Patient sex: M
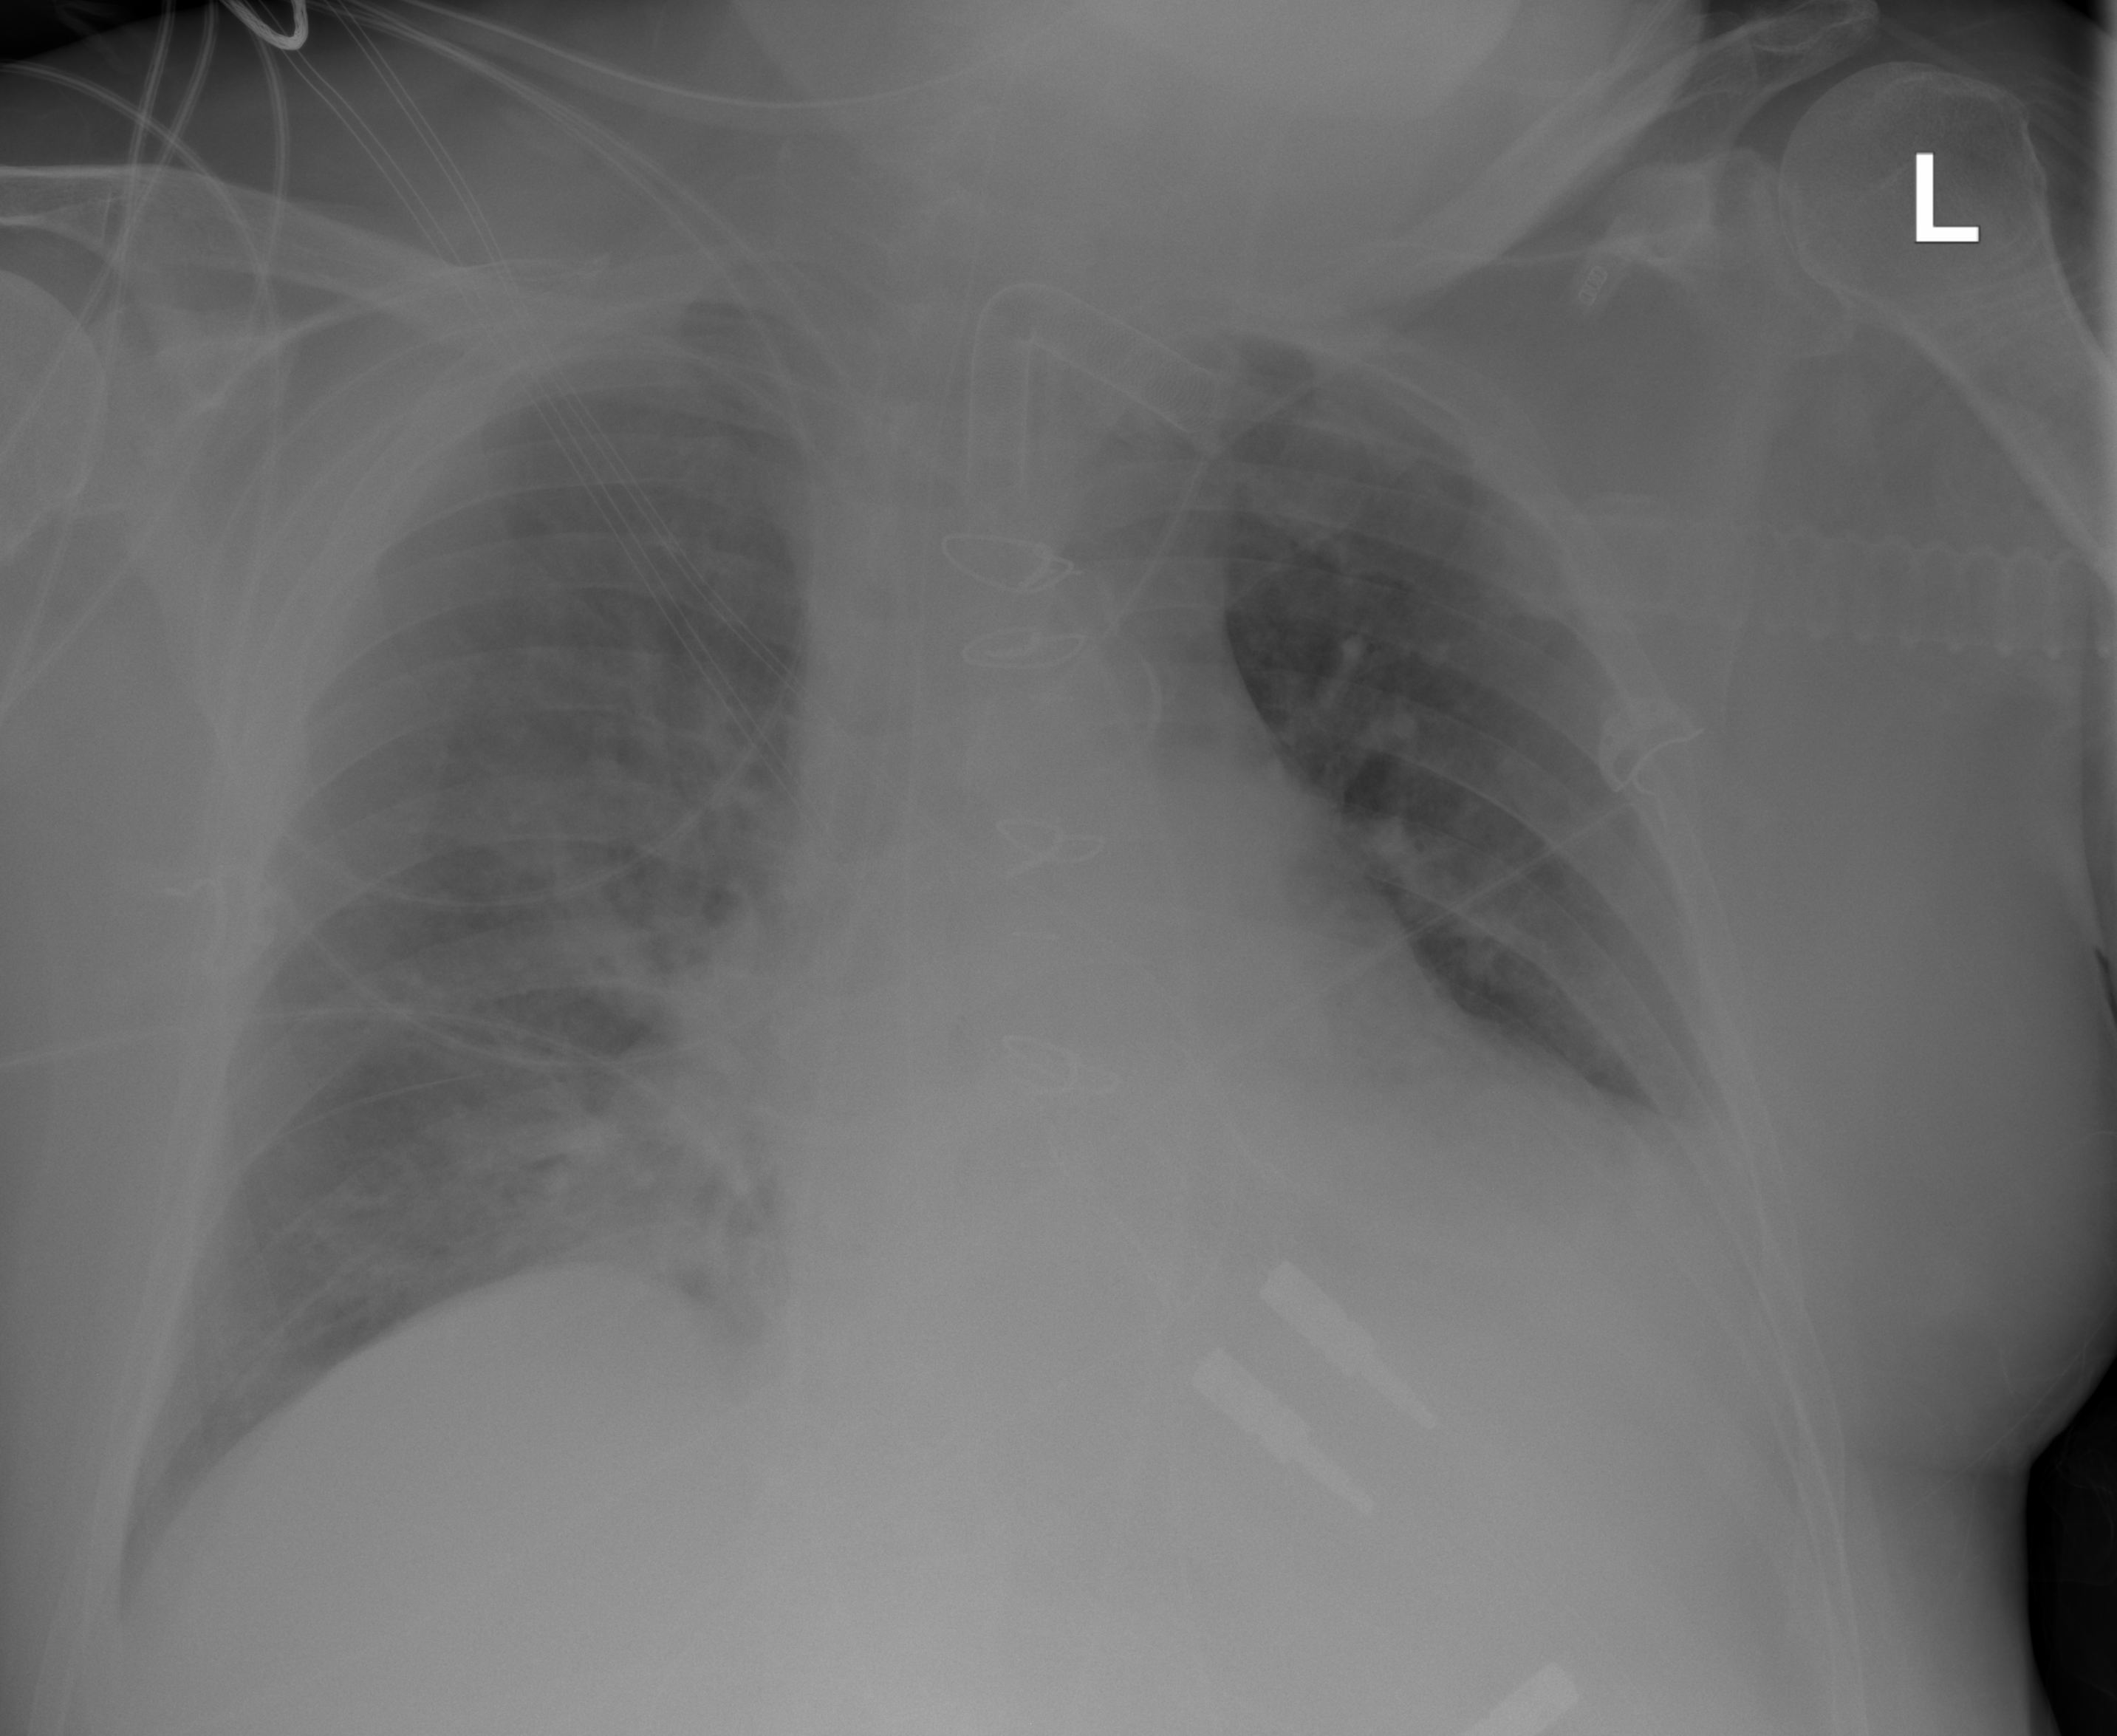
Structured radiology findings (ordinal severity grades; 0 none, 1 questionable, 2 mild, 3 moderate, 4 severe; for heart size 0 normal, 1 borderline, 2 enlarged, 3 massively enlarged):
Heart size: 2
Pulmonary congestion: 2
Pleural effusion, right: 2
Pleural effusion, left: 2
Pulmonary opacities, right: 0
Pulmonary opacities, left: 0
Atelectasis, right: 2
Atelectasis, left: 0